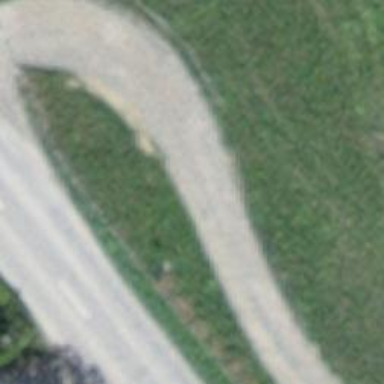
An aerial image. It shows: Unpaved driveway designed for service vehicles.